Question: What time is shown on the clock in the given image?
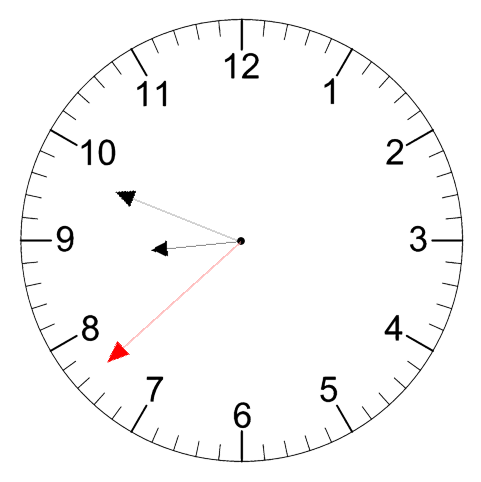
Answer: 08:48:38